Question: I am encountering an odd crash in our software and I'm having a lot of trouble debugging it, and so I am
The crash is an access violation reading a NULL pointer:
> First chance exception at $00CF0041.
Exception class $C0000005 with message
'access violation at 0x00cf0041: read
of address 0x00000000'.
It only happens 'sometimes' - I haven't managed to figure out any rhyme or reason, yet, for when - and only in the main thread. When it occurs, the call stack contains one incorrect entry:

For the main thread, which this is, it should show a large stack full of other items.
At this point, all other threads are inactive (mostly sitting in 'WaitForSingleObject' or a similar function.) I have only seen this crash occur in the main thread. It always has the same call stack of one entry, in the same method at the same address. This method may or may not be related - we do use the VCL in our application. My bet, though, is that something (possibly quite a while ago) is corrupting the stack, and the address where it's crashing is effectively random. Note it has been the same address across several builds, though - it's probably not truly random.
Here is what I've tried:
- - - <URL>
My questions:
I am using <URL>
I thought I should add what actually caused this. There was a thread that called <URL> When 'CancelIO' was called, there were no more crashes.
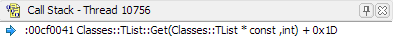
Answer: Even when the IDE-provided stack trace isn't very complete, that doesn't mean there isn't still useful information on the stack. Open up the CPU view and check out the stack pane; for every CALL opcode, a return address is pushed on the stack. Since the stack grows downwards, you'll find these return addresses above the current stack location, i.e. by scrolling upwards in the stack pane.
The stack for the main thread will be somewhere around $<PHONE> or $<PHONE> (address space randomization in Vista and upwards has made it more random). Code for the main executable will be somewhere around $<PHONE>. You can speculatively investigate elements on the stack that don't look like integer data (low values) or stack addresses ($<PHONE>+ range) by right-clicking on the stack entry and selecting , which will cause the disassembly window to jump to that code address. If it looks like invalid code, it's probably not a valid entry in the stack trace. If it's valid code, it may be OS code (frequently around $77000000 and above) in which case you won't have meaningful symbols, but every so often you'll hit on an actual proper stack entry.
This technique, though somewhat laborious, can get you meaningful stack trace info when the debugger isn't able to trace things through. It doesn't help you if ESP (the stack pointer) has been screwed with, though. Fortunately, that's pretty rare.